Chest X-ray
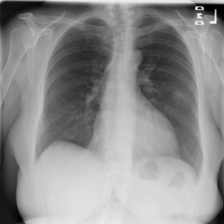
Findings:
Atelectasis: negative
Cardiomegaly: negative
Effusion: negative
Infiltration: negative
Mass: negative
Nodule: negative
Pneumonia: negative
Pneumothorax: negative
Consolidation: negative
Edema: negative
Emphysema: negative
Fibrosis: negative
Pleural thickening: negative
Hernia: negative